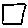
Label: square